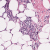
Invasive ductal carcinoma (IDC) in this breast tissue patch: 0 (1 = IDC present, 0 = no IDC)